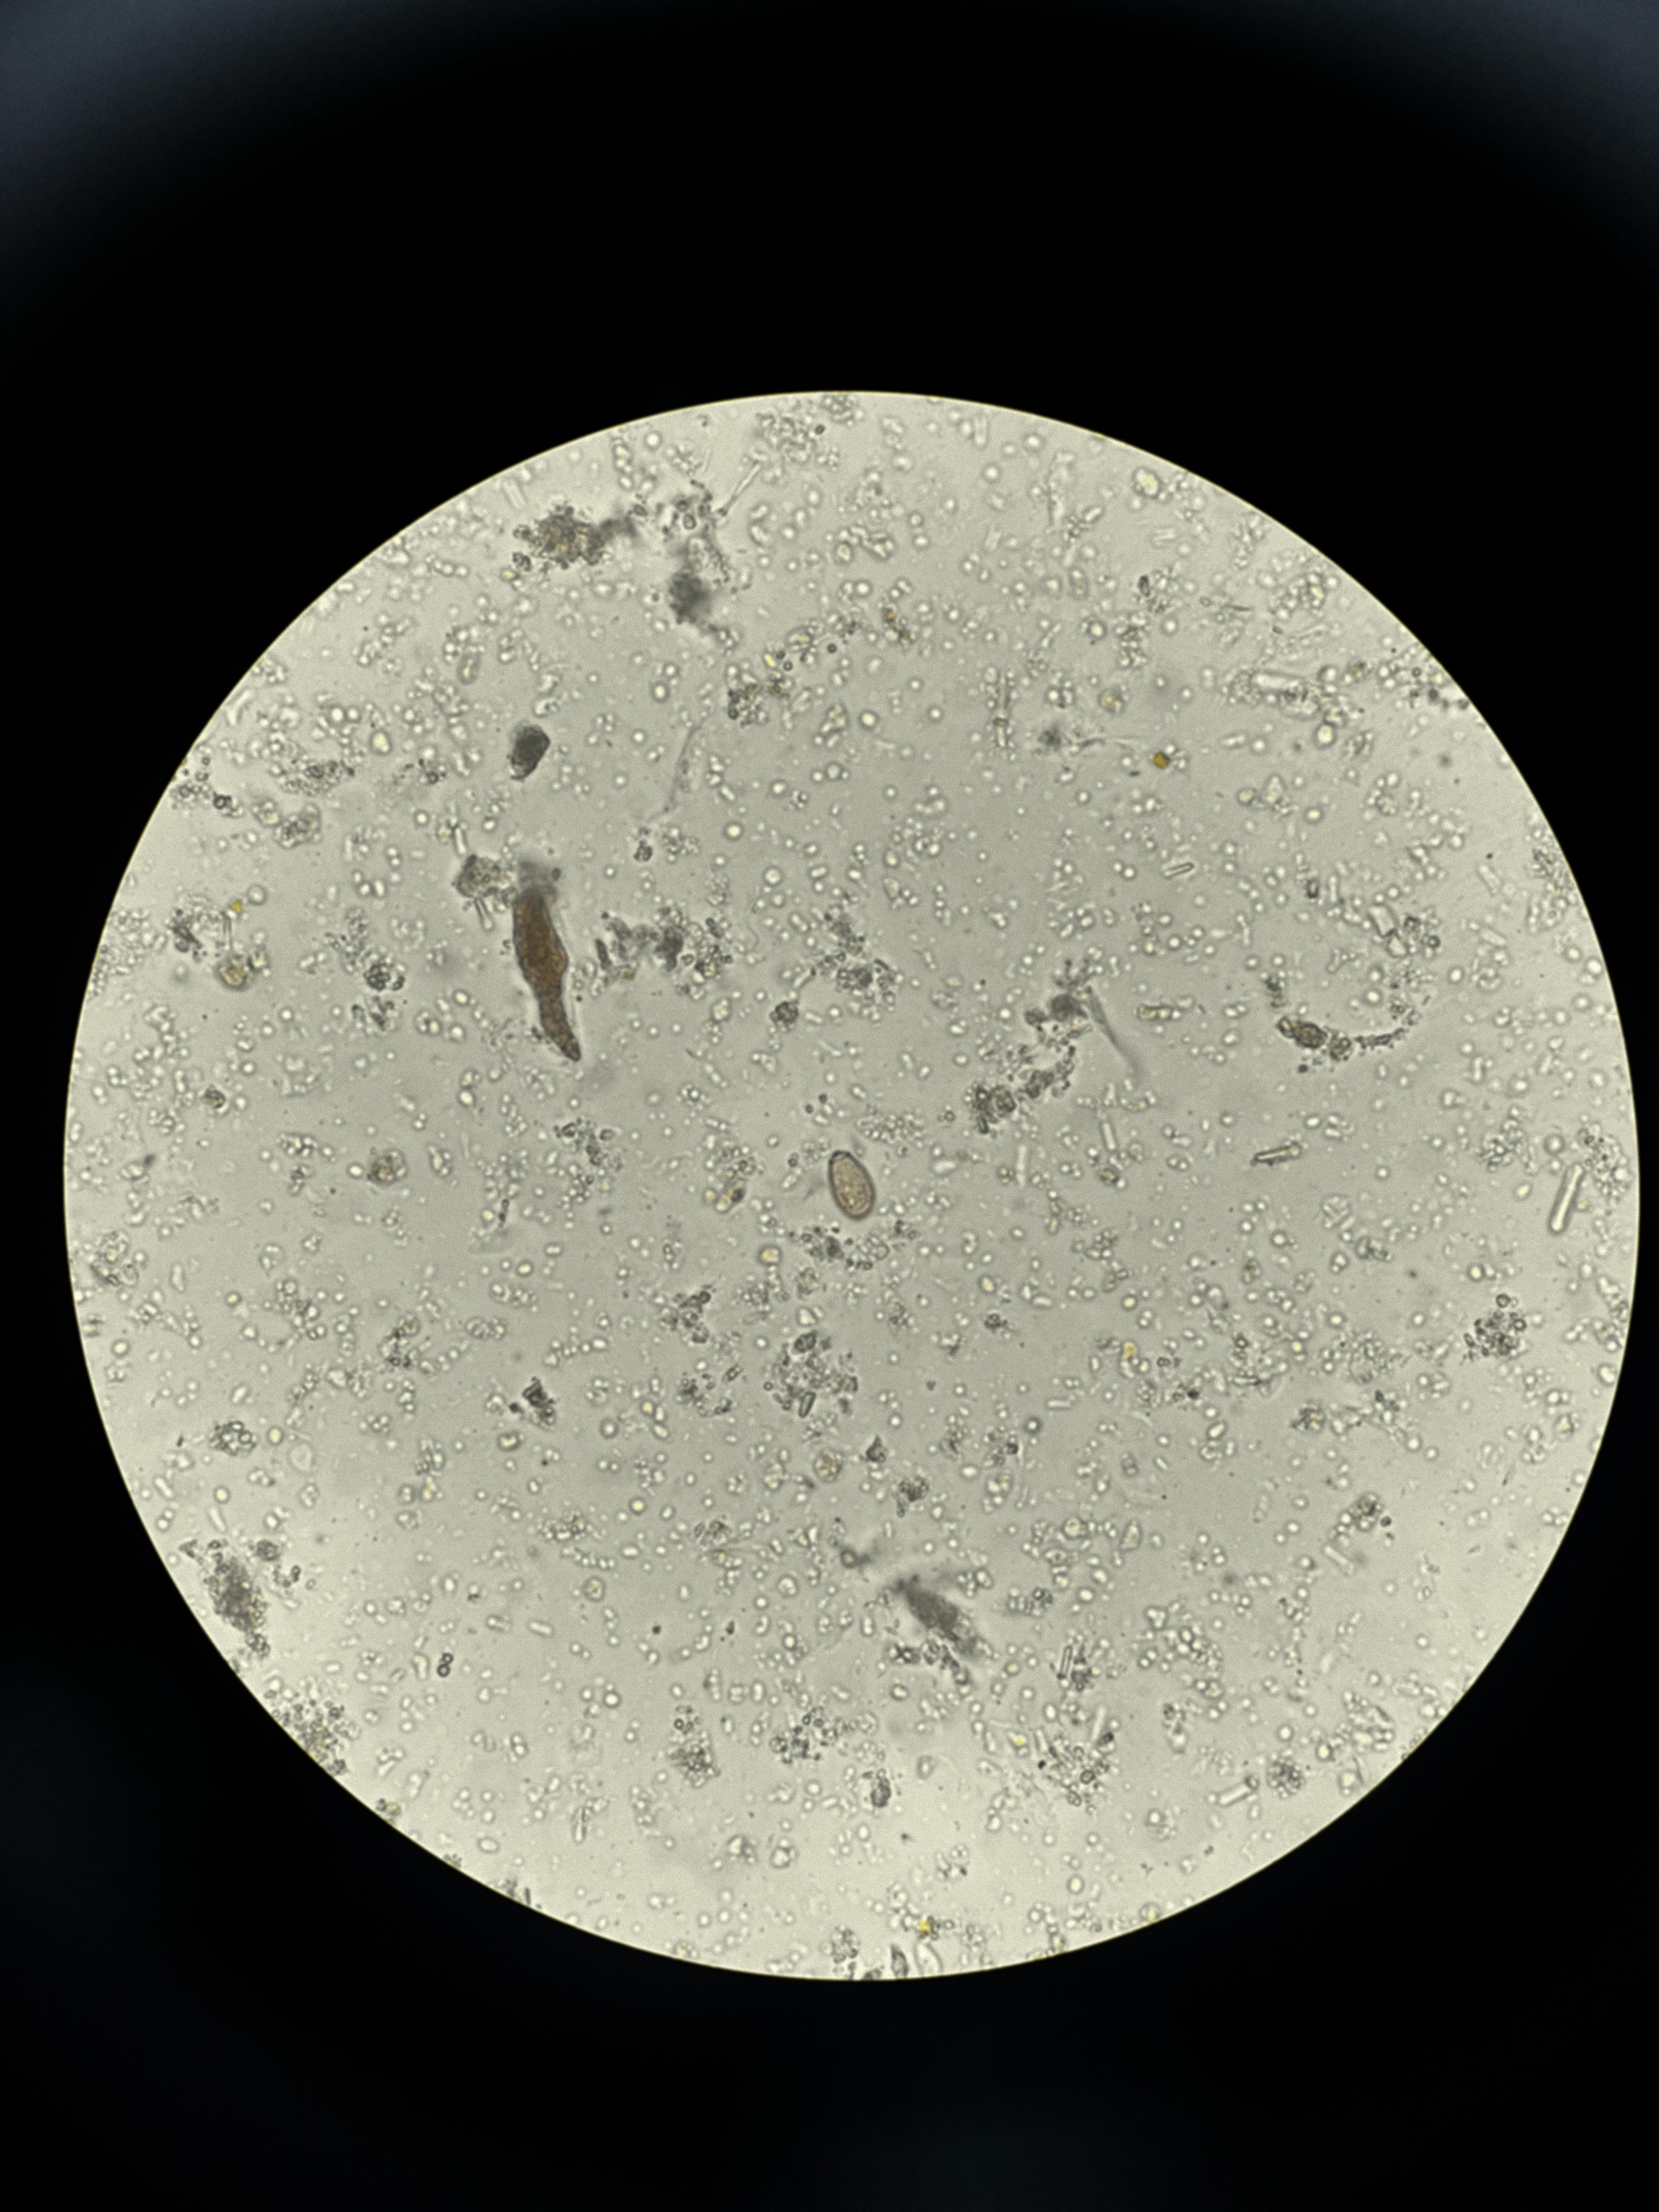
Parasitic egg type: Opisthorchis viverrine